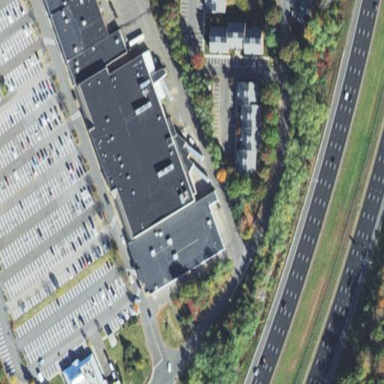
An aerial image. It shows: Supermarket located in building.